Question: I want to create AppBar like this in the Flutter.

But I have no idea how to create AppBar given in image.
Also I want to hide or show each button in 'AppBar' individually whenever I want.
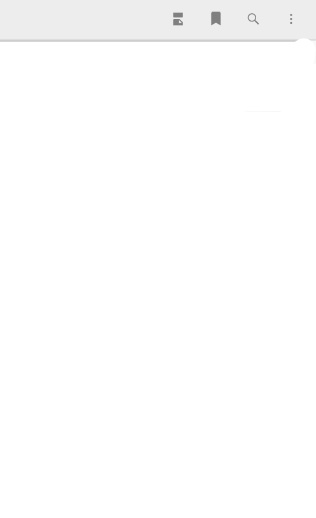
Answer: In there you can add decoration with a rounded corner to get the round corner in the bottom of the AppBar. Use the Row widget to add child components like text and the icons inside the AppBar
'''
Scaffold(
appBar: PreferredSize(
preferredSize: Size(double.infinity, 100),
child: Container(
decoration: BoxDecoration(
boxShadow: [BoxShadow(
color: Colors.black12,
spreadRadius: 5,
blurRadius: 2
)]
),
width: MediaQuery.of(context).size.width,
height: 100,
child: Container(
decoration: BoxDecoration(
color: Colors.blueAccent,
borderRadius: BorderRadius.only(bottomLeft: Radius.circular(20),bottomRight: Radius.circular(20))
),
child: Container(
margin: EdgeInsets.fromLTRB(0, 20, 0, 0),
child: Row(
mainAxisAlignment: MainAxisAlignment.spaceBetween,
crossAxisAlignment: CrossAxisAlignment.center,
children: [
Icon(Icons.navigate_before,size: 40,color: Colors.white,),
Text("Foodbar",style: TextStyle(fontSize: 30,color: Colors.white),),
Icon(Icons.navigate_before,color: Colors.transparent,),
],
),
),
),
),
),
body: Center(
),
);
'''